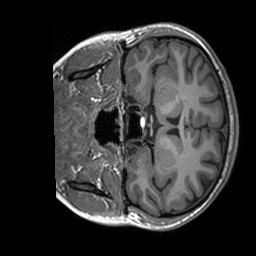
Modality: T1w
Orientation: coronal
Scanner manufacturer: siemens
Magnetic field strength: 3 T
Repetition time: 1.9 s
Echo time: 0.00252 s